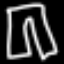
Label: pants